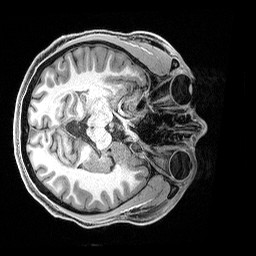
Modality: T1w
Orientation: axial
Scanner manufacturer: siemens
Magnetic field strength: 3 T
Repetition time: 2.4 s
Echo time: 0.00122 s